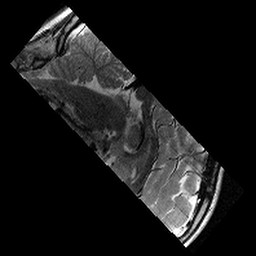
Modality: T2w
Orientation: sagittal
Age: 13
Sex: male
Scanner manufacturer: siemens
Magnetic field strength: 3 T
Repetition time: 9.23 s
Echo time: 0.067 s